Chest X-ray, AP view. Patient: 83 years old, sex F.
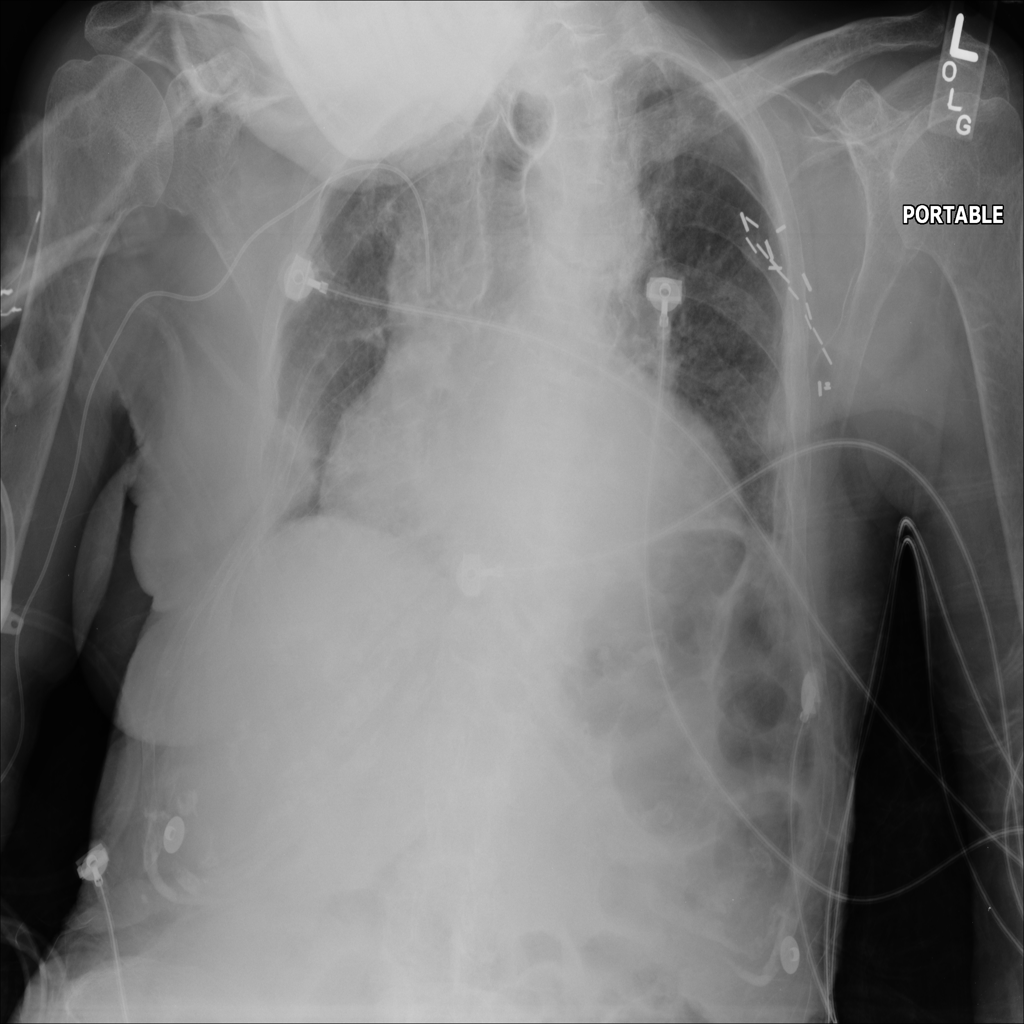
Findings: Cardiomegaly